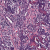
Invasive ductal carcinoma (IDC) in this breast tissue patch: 0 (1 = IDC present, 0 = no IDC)